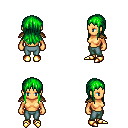
a pixel art fantasy rpg character, female body template, human, tanned skin, leather shoulder armor, teal pants, green unkempt hairstyle, gold boots, four views (front, back, left, right), 2x2 character sprite sheet, small pixel art, hard edges, no anti-aliasing